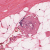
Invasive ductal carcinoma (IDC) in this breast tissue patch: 0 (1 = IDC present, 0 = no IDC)